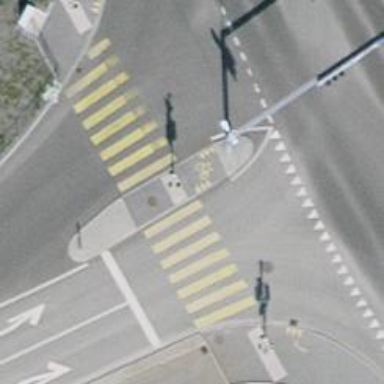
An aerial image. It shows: Marked pedestrian crossing with zebra designation and central island.